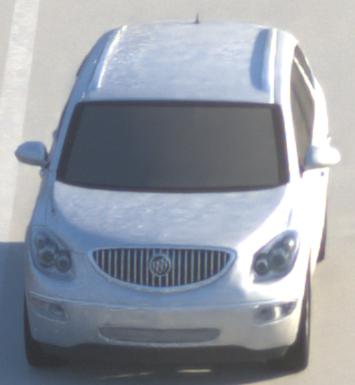
Make: Buick
Model: Enclave
Detailed model: GMT967
Model produced from: 2007
Model produced until: 2017
Doors: 5
Color: white
Road condition: dry road
Daytime: sunrise or sunset
Contrast: medium contrast